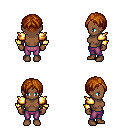
a pixel art fantasy rpg character, female body template, human, dark skin, gold arm armor, magenta pants, brunette parted hairstyle, four views (front, back, left, right), 2x2 character sprite sheet, small pixel art, hard edges, no anti-aliasing